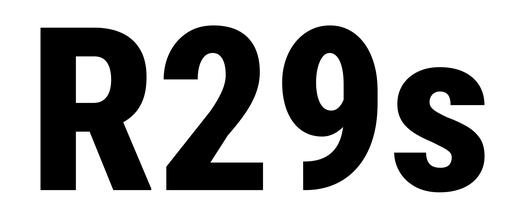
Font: Roboto_Condensed_ExtraBold